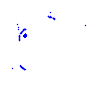
Particle: kaon